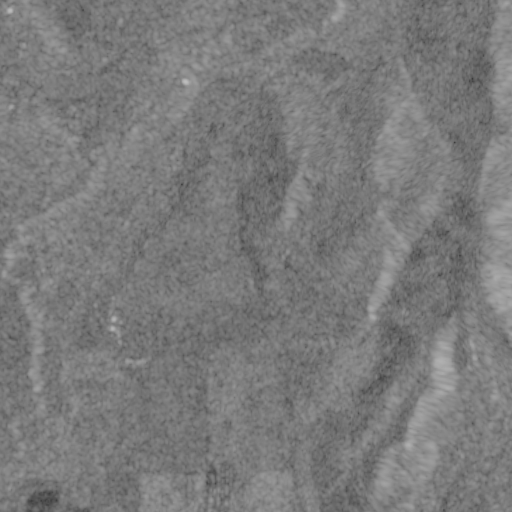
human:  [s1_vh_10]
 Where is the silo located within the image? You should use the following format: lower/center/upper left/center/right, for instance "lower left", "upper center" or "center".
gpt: The silo is located in the lower left of the image.
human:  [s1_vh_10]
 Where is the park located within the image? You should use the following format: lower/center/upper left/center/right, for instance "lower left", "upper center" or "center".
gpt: There is no park in the image.

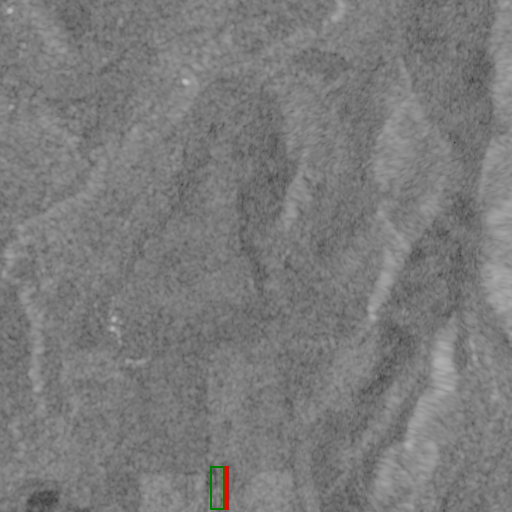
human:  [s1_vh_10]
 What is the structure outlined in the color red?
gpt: The structure outlined in red is a building.
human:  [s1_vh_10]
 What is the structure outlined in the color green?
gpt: The structure outlined in green is a building.
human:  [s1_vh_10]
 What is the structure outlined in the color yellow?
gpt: There is no yellow outline.